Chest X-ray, AP view. Patient: 62 years old, sex F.
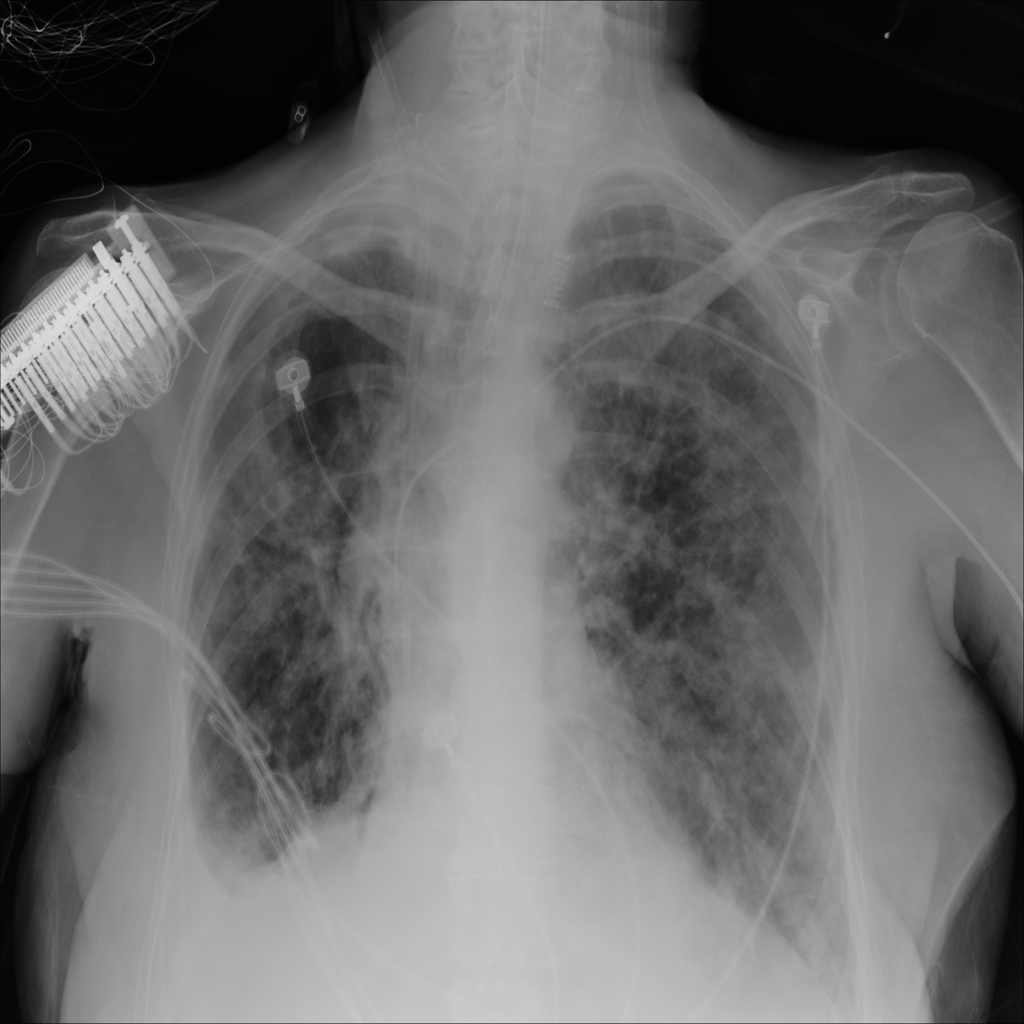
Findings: Effusion, Infiltration